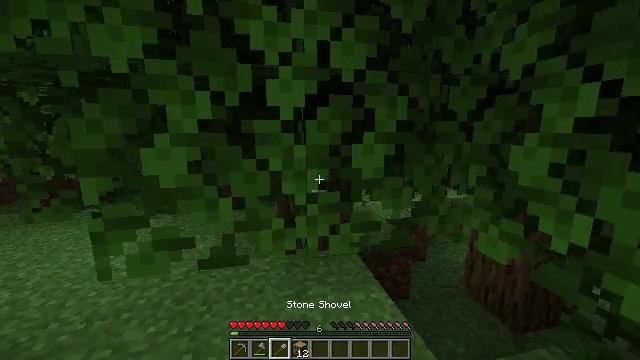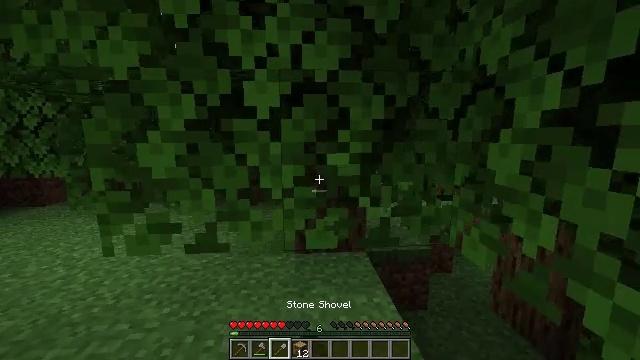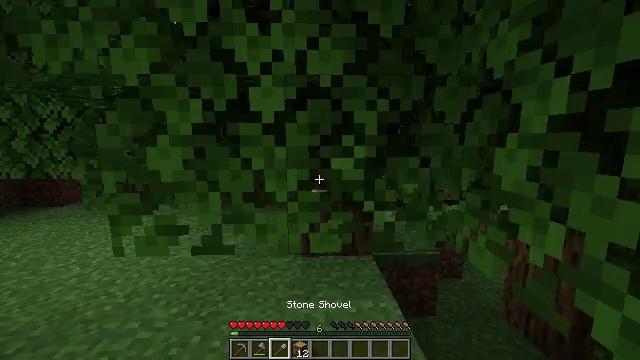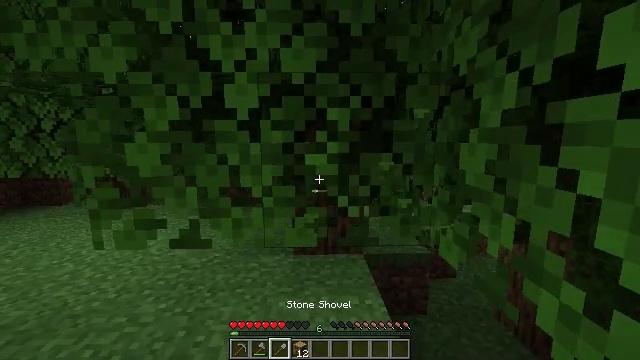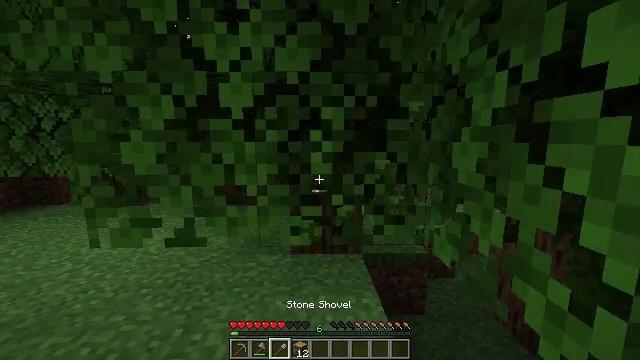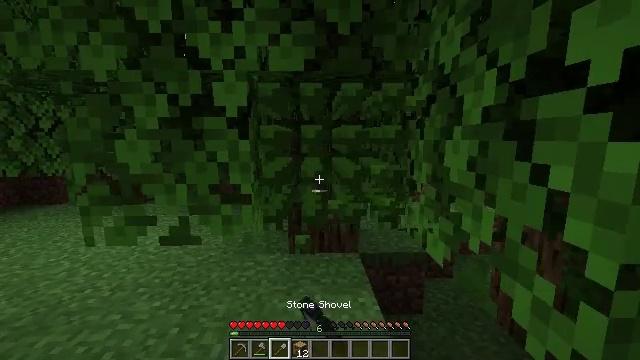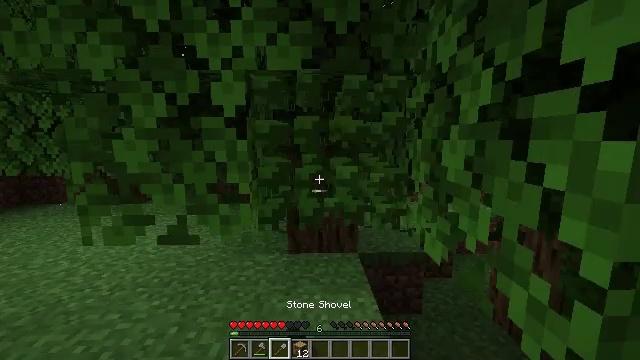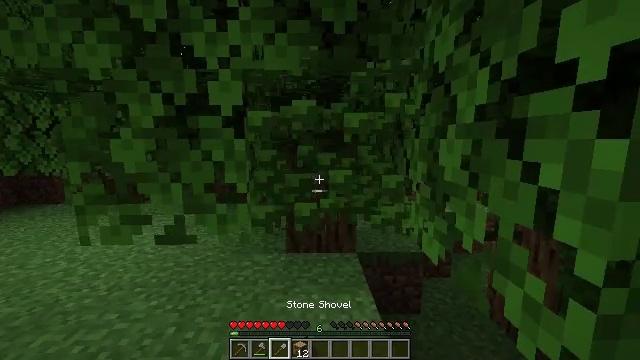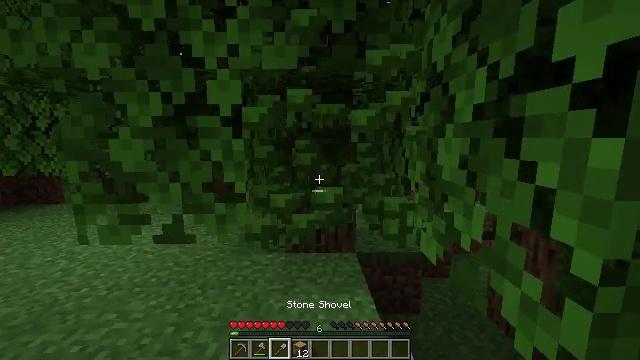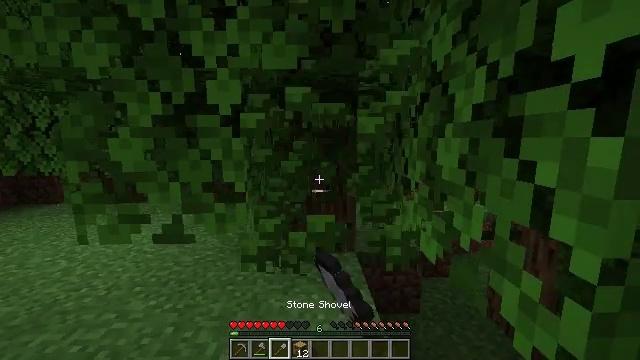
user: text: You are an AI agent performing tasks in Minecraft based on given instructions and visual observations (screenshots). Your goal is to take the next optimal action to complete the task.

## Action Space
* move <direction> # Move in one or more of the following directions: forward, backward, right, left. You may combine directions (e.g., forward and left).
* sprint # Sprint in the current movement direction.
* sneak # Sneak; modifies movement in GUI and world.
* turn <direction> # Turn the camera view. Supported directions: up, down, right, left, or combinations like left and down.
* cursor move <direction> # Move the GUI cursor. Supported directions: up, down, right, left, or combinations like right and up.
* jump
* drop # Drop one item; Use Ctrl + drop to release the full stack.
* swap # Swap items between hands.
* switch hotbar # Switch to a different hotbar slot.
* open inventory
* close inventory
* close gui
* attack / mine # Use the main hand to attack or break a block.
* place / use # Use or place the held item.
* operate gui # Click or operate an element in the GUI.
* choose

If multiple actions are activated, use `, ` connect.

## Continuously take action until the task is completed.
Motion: motion action
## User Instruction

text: Trim the tree by mining oak leaves.
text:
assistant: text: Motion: move right, turn left and up, attack / mine
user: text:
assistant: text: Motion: turn left, attack / mine
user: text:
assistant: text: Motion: attack / mine
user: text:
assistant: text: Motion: attack / mine
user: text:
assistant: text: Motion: attack / mine
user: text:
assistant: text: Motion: attack / mine
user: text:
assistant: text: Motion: attack / mine
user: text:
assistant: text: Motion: attack / mine
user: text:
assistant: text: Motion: attack / mine
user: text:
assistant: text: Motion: attack / mine